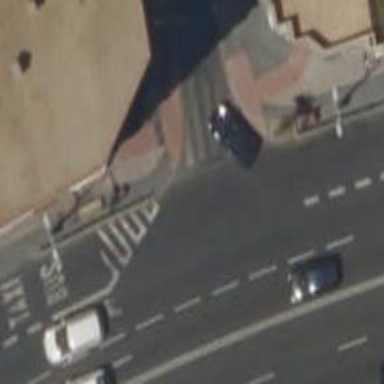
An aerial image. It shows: Uncontrolled footway crossing with markings.